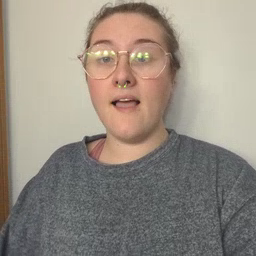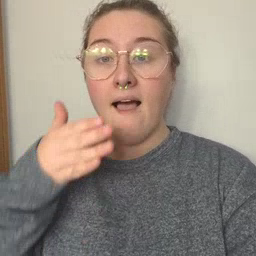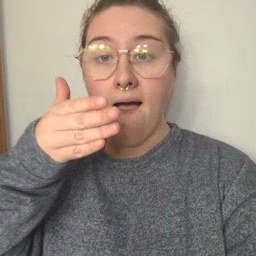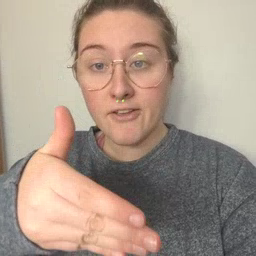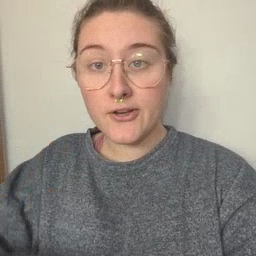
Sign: after